Question: I have a simple Activity diagram as below:

I the decision box, As you can see the 'Correct Credentials?' is broken in two lines. How to avoid them? I searched on the web, but didn't find any solution.
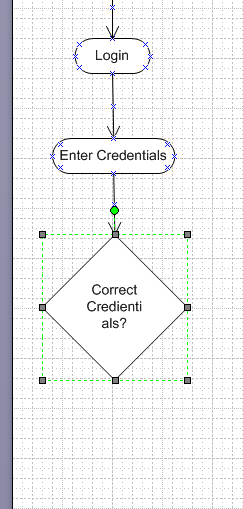
Answer: Visio wraps the text to make it fit into the shape. You can just make the text font smaller, or you can use "Text block" tool to set the text position you want: